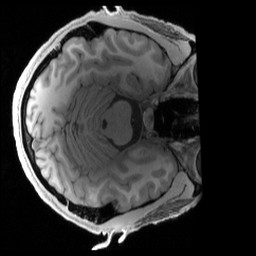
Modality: T1w
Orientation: axial
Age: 24
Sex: male
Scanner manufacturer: siemens
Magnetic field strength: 3 T
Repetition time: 2.4 s
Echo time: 0.00224 s